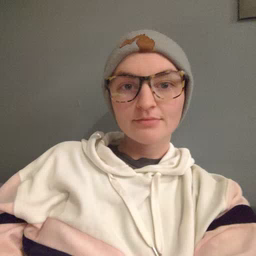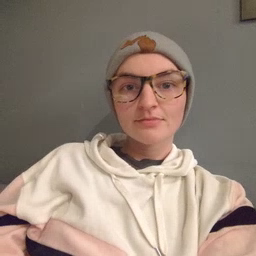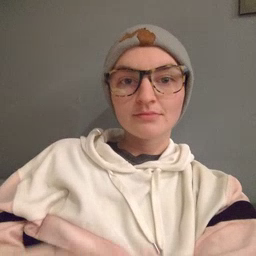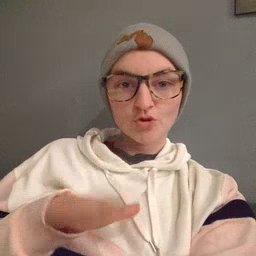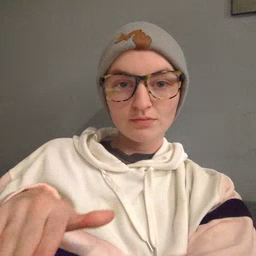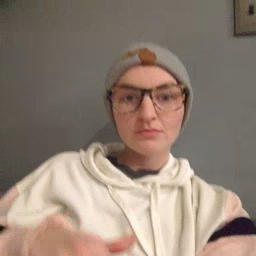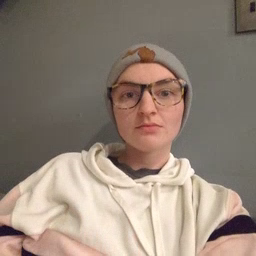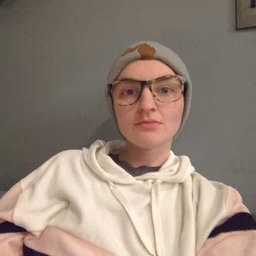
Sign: child